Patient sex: M
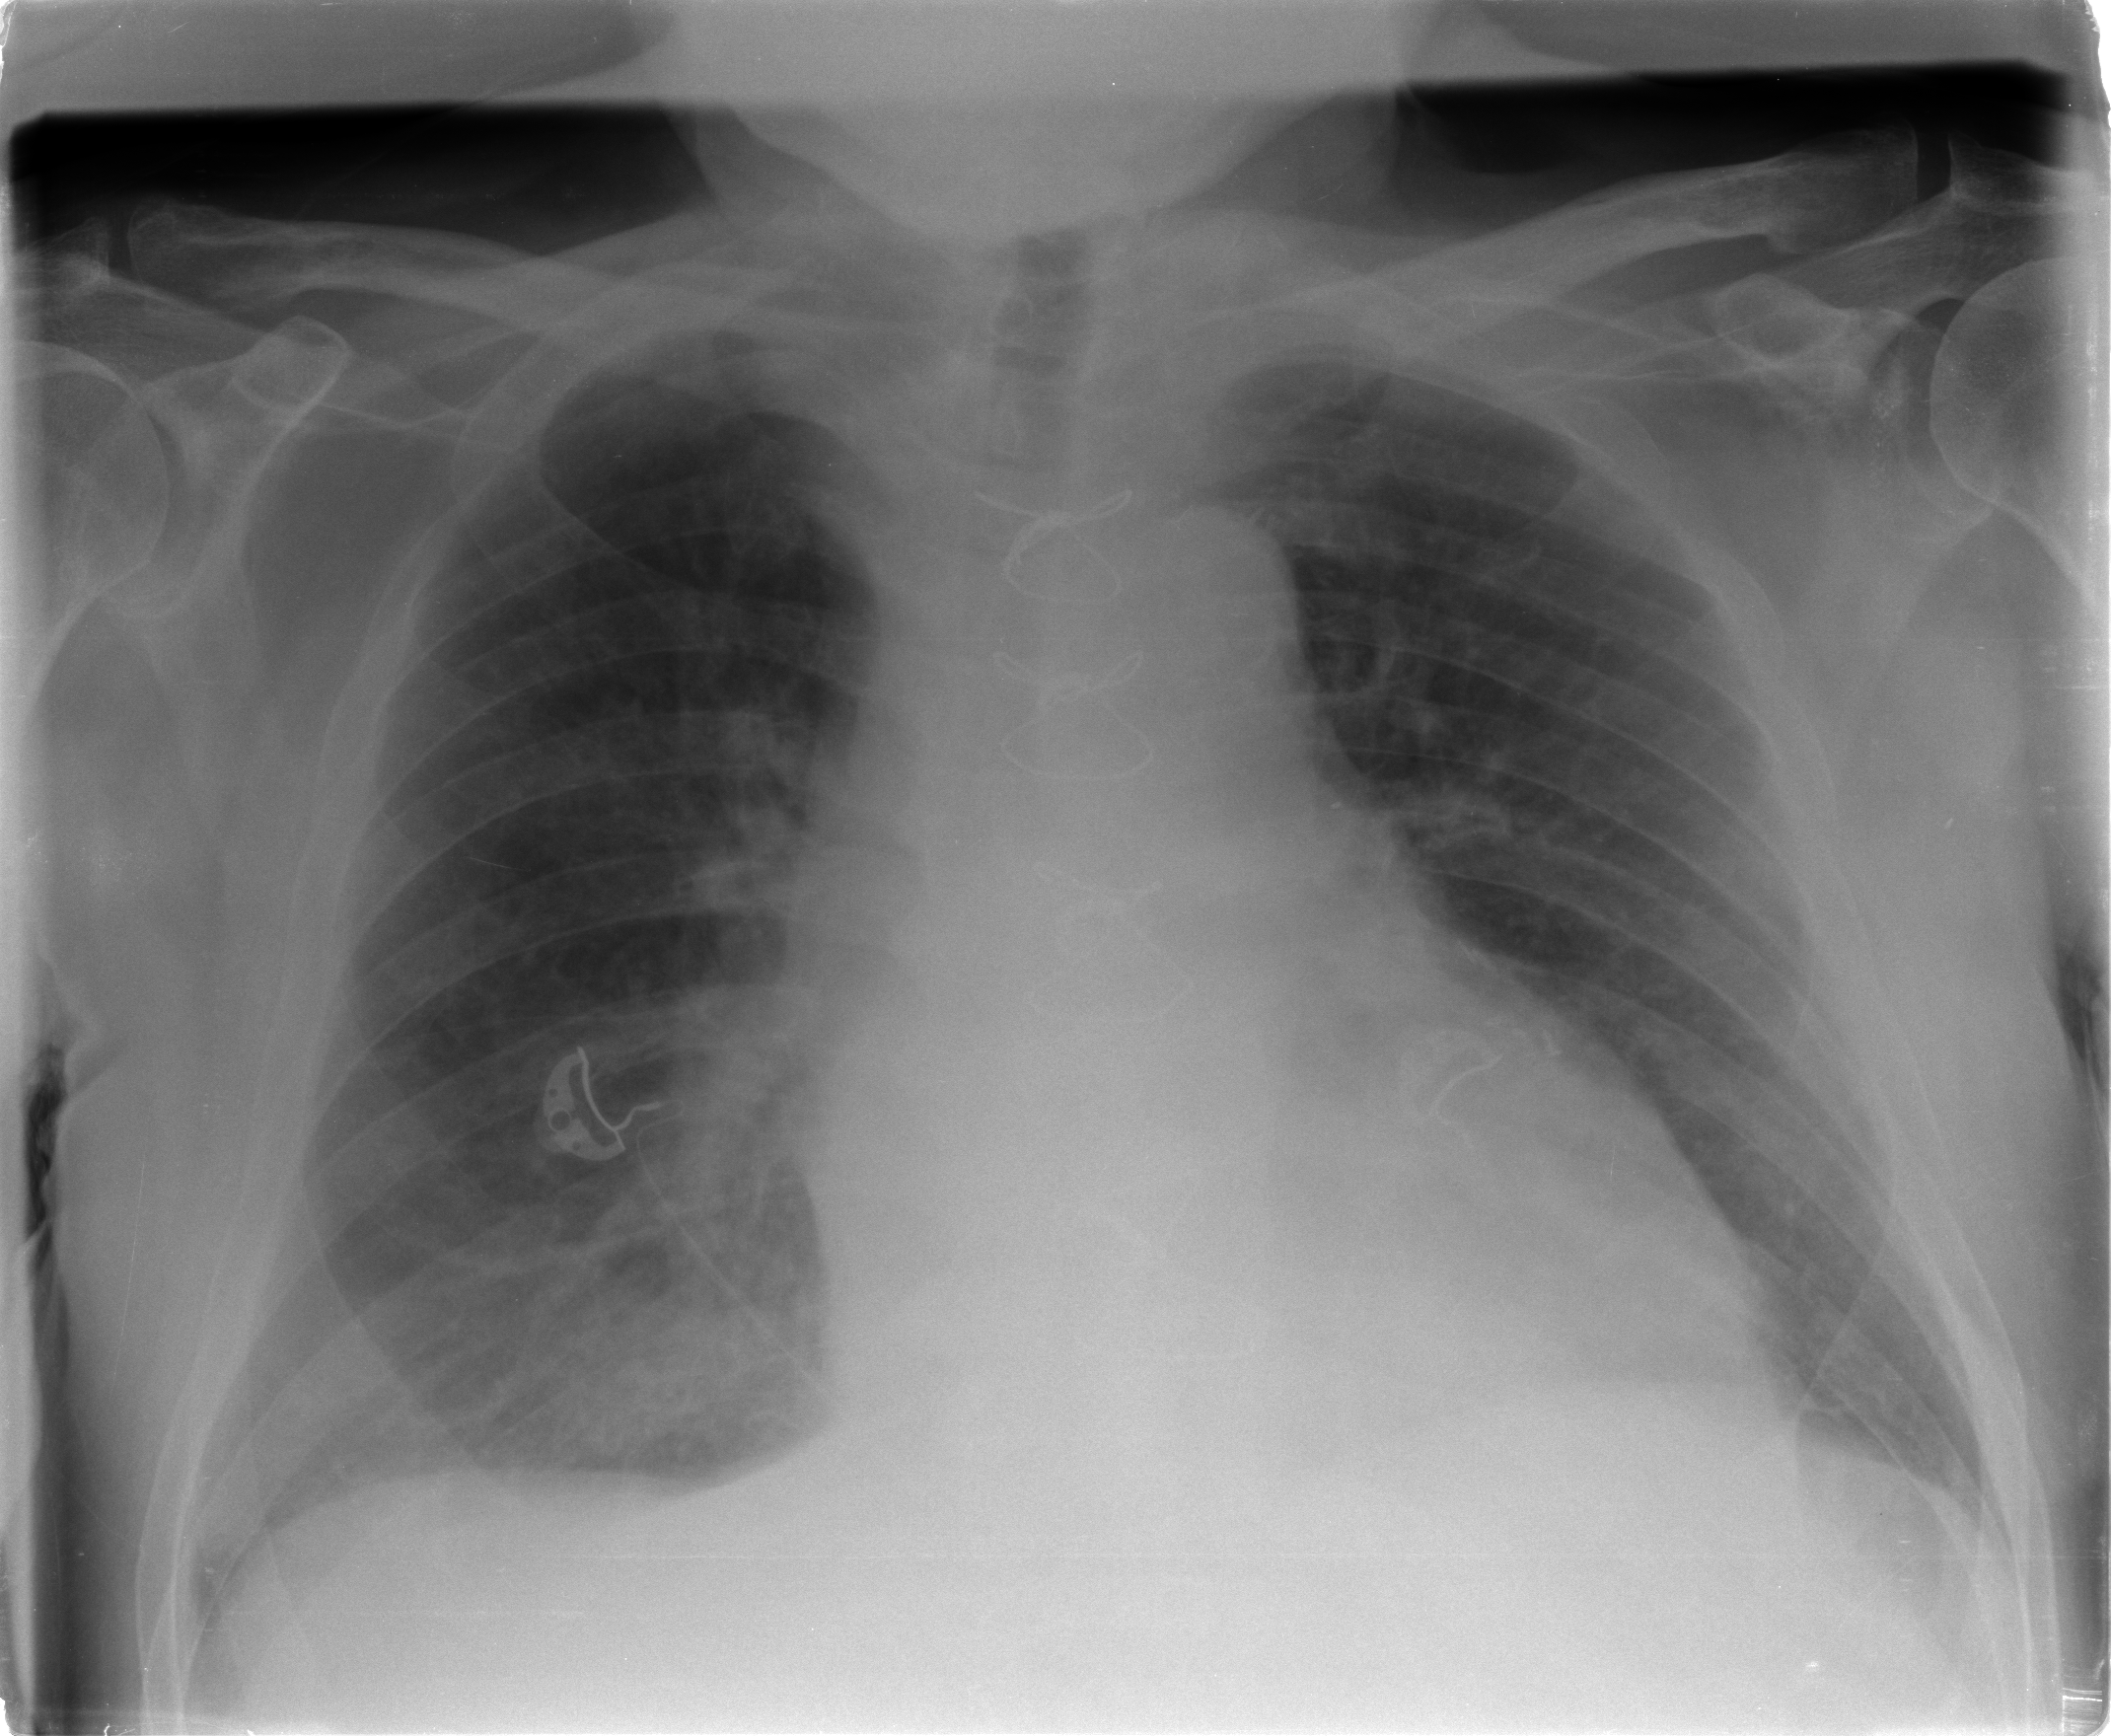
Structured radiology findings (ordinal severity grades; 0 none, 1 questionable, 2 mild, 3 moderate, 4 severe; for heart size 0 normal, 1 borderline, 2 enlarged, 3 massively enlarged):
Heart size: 2
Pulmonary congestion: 2
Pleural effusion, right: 0
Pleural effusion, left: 0
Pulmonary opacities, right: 2
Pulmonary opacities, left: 0
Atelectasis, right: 0
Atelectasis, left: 0